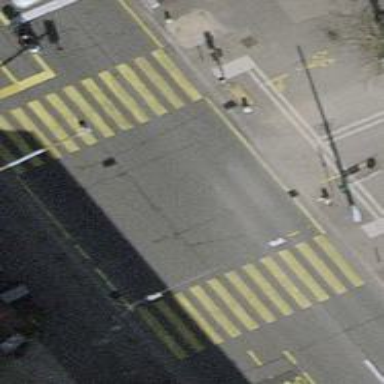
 there is bus lane and shared bus and cycle lane."